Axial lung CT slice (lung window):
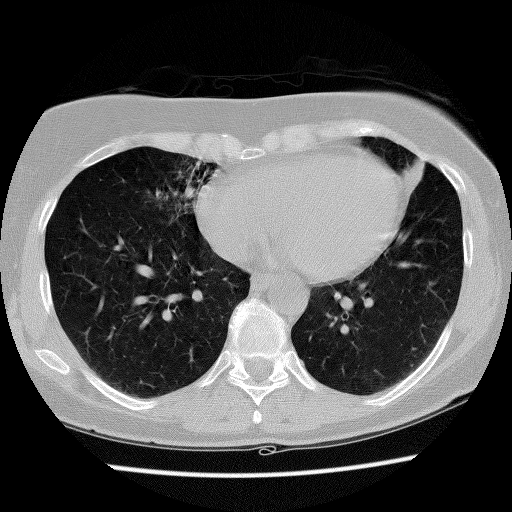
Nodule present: no